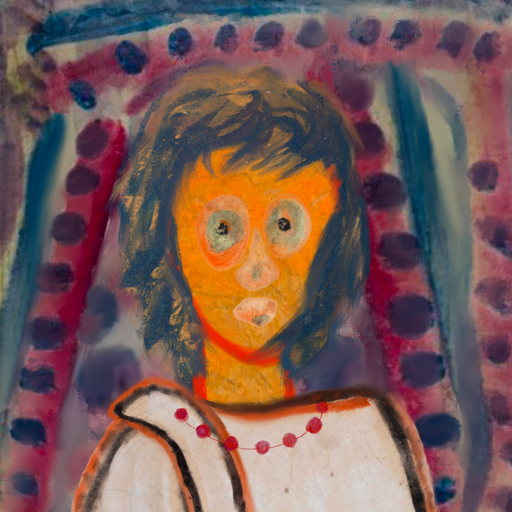
Background: HillGirl, Head And Neck Front: Sisters, Face Front: Childish, Bust: Roy_Bahadur, Hair Front: InTheSun, Head Accessory: Blank, Second Necklace: Blank, Necklace: Irani_3, Baby: Blank